Field crop: maize
Growth stage: 1
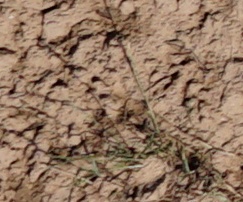
Species: lolium